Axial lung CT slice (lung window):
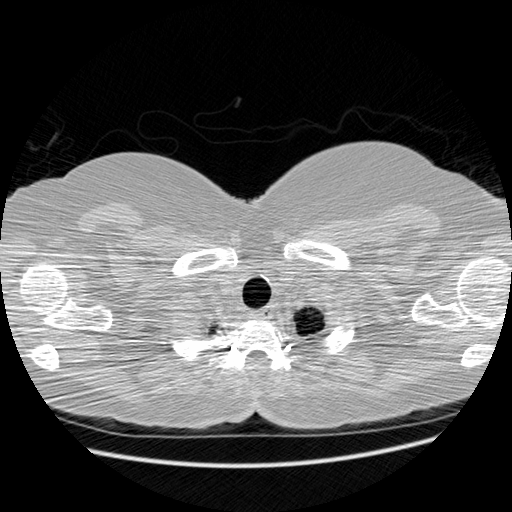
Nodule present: no